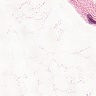
Metastatic tissue present: no